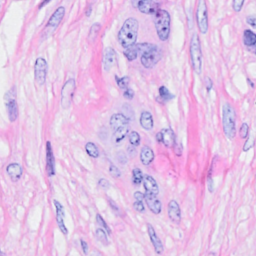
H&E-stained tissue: Breast